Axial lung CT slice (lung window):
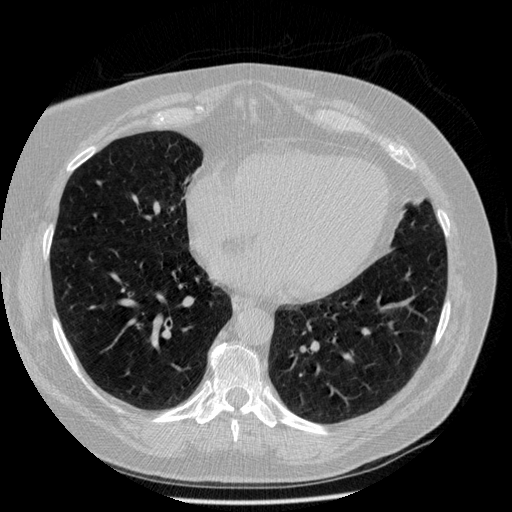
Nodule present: no